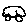
Label: car